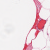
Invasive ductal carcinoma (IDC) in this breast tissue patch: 0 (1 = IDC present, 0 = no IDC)